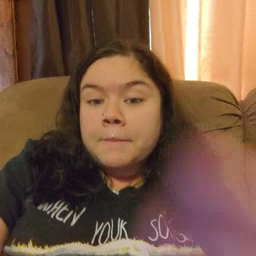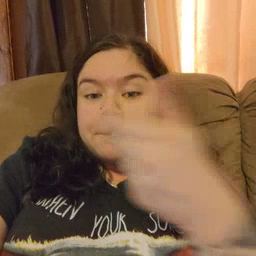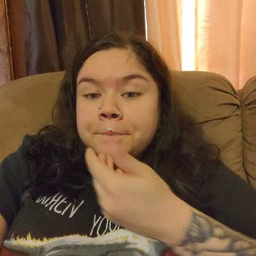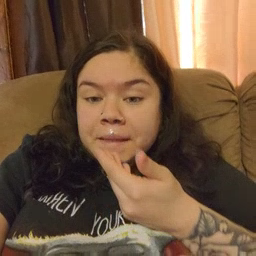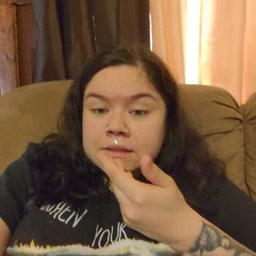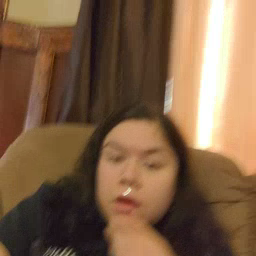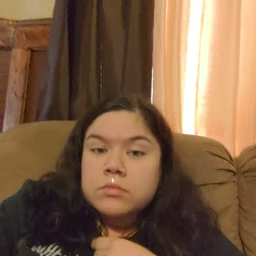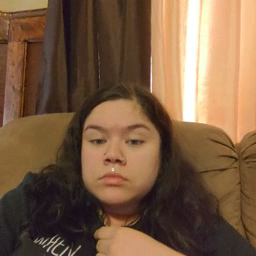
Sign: pizza